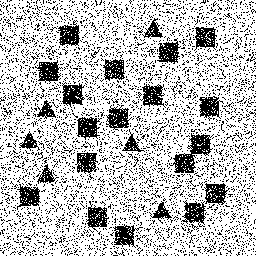
Squares: 18
Triangles: 6
Stars: 0
Total shapes: 24